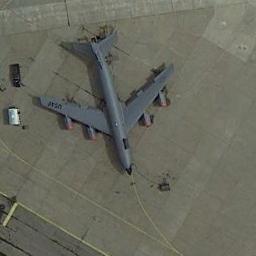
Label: airplane